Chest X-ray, PA view. Patient: 70 years old, sex M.
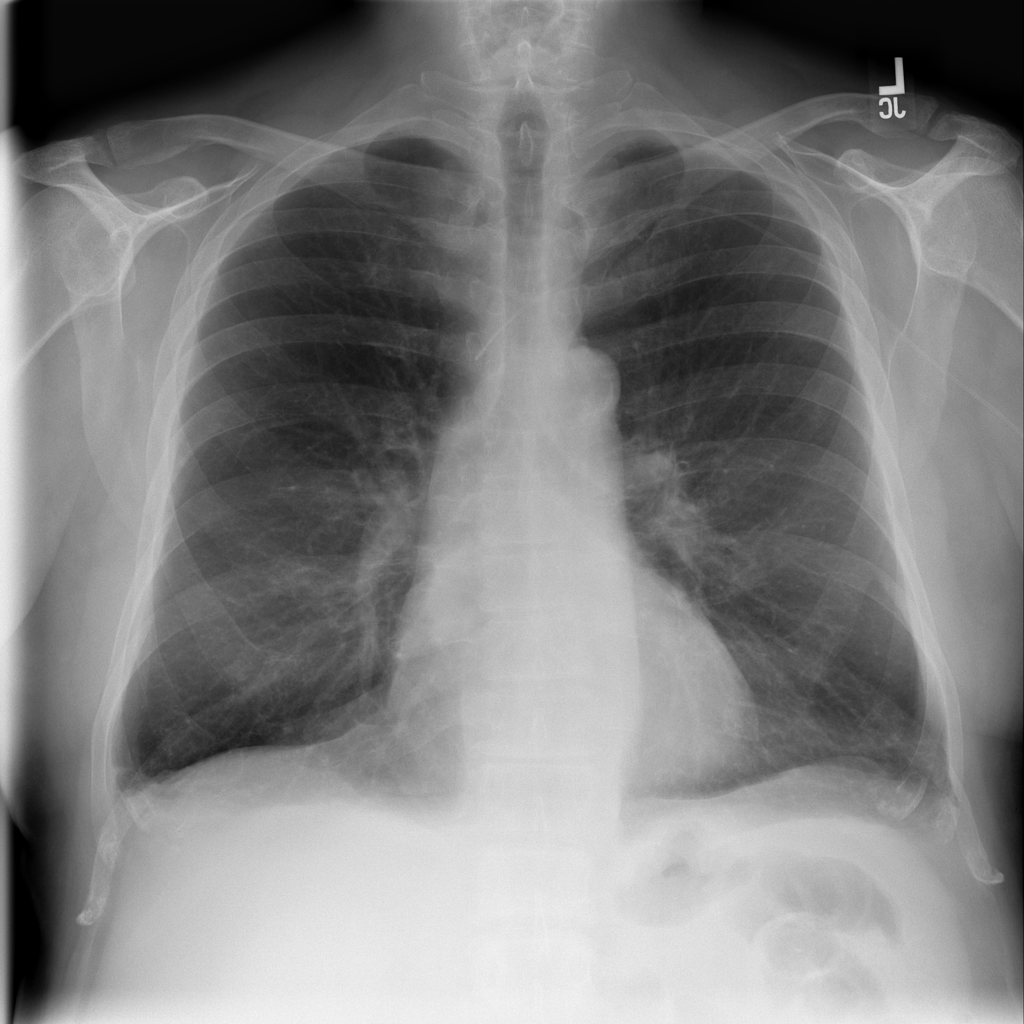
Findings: No Finding